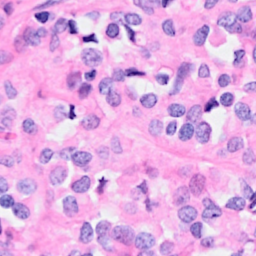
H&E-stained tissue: Breast